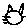
Label: cat